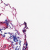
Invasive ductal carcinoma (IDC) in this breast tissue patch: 0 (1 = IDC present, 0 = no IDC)